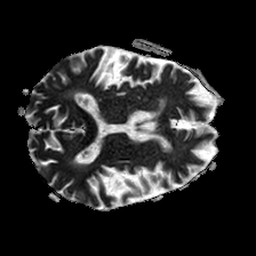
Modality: ADC
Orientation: axial
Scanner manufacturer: philips
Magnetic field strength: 1.5 T
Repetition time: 3.403 s
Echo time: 0.06922 s